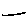
Label: line